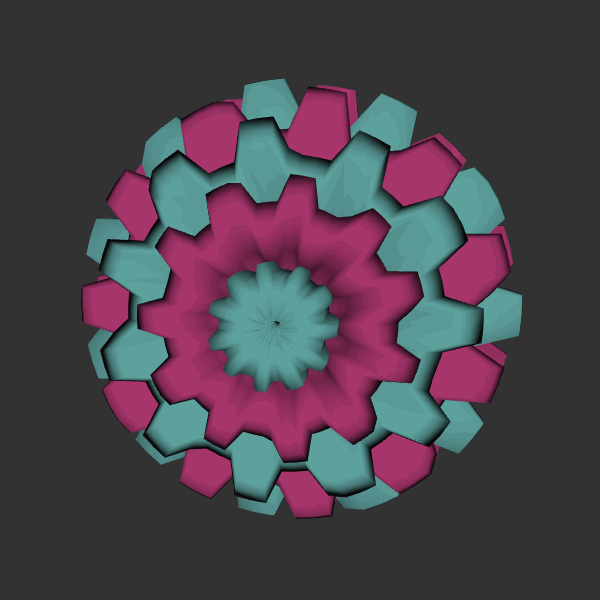
Background: dark